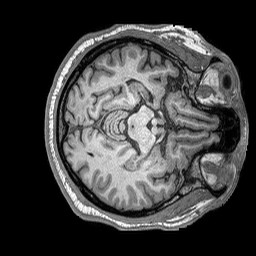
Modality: T1w
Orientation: axial
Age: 46
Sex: male
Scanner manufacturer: siemens
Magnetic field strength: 3 T
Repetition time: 2.53 s
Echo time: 0.00144 s